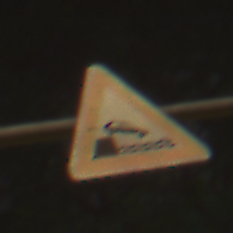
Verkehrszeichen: Ufer
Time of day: Night
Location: Outdoor (Suburban)
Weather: PartlyCloudy
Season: NotSpecified
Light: Artificial